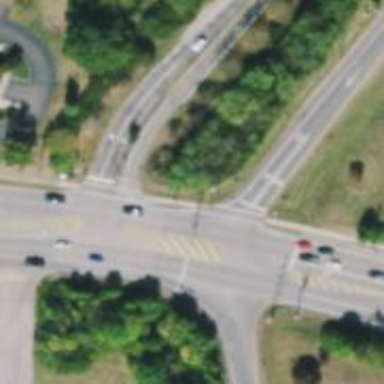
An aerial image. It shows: Solid stop line on the road marking.